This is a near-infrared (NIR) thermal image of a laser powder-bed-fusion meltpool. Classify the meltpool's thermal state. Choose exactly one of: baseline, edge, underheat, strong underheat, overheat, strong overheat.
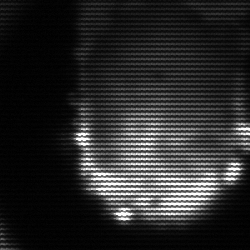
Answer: baseline